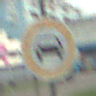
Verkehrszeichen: VerbotKraftwagen
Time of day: MorningAfternoon
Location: Outdoor (Urban)
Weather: PartlyCloudy
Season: NotSpecified
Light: Natural